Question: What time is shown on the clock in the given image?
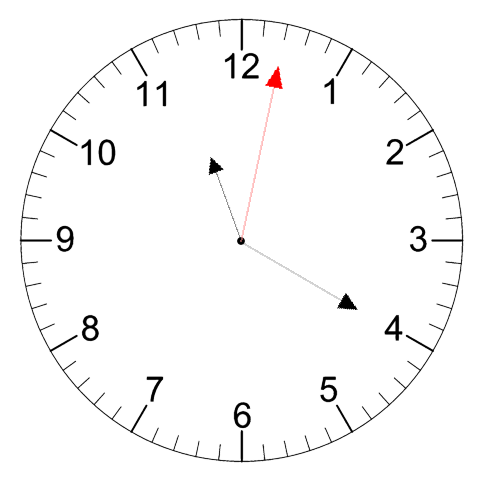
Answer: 11:20:02